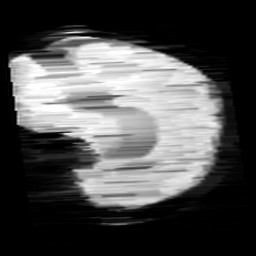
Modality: minIP
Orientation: sagittal
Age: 9
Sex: female
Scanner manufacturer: siemens
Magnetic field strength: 3 T
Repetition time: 0.027 s
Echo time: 0.02 s